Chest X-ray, PA view. Patient: 41 years old, sex F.
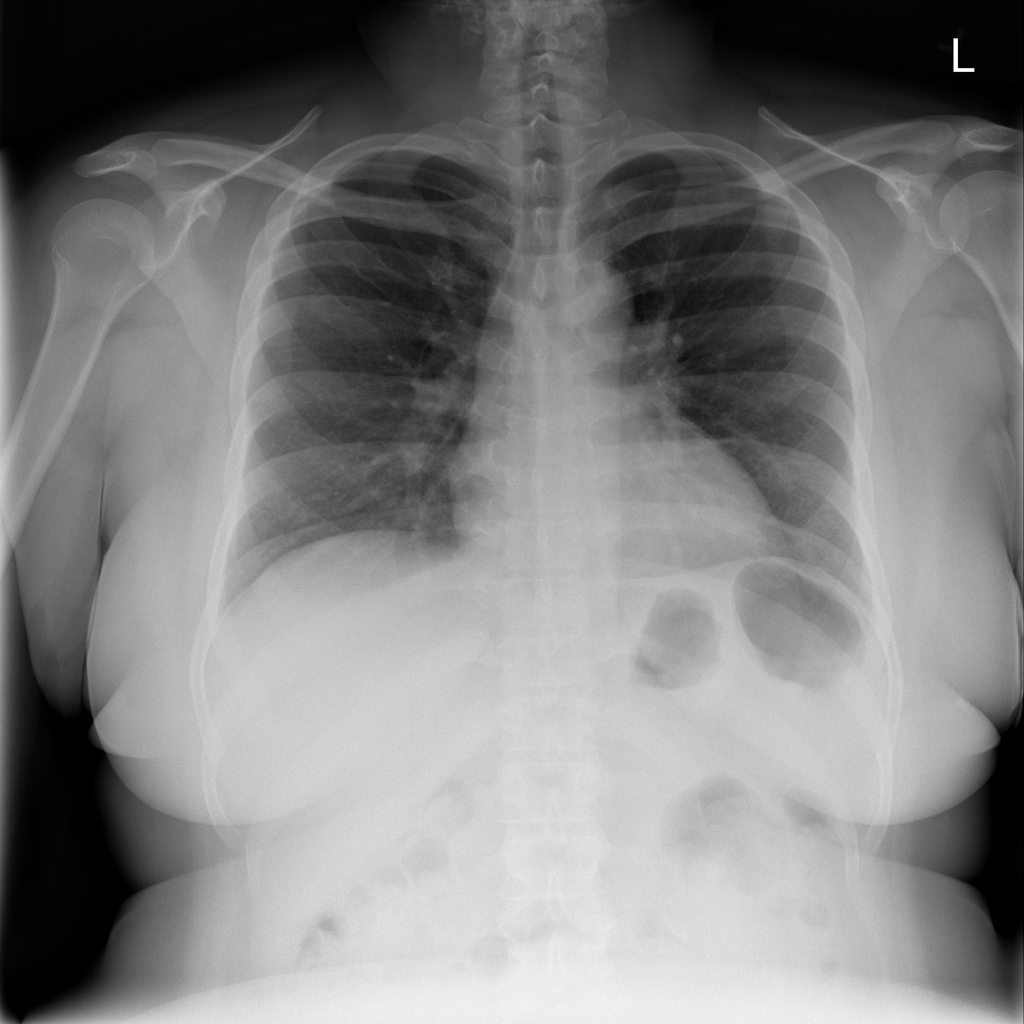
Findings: No Finding